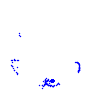
Particle: electron